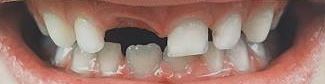
Condition: hypodontia